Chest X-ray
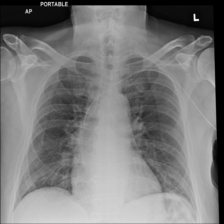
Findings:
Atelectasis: negative
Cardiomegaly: negative
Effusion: negative
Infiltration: negative
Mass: negative
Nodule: negative
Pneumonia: negative
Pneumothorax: negative
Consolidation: negative
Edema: negative
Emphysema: negative
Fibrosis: negative
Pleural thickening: negative
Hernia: negative